Question: I have tried so much different iterations of the for loops and all of them dont work properly or work only halfway. So I cant figure it out.
Heres my form:

So what its supposed to do is create a folder for each node in the treeview (Named FolderTV) when I click the Create folders button.
What it currently does is only creates the New_Mod folder and the Data folder nothing else. I want it to create a folder for every node and subnode. For example it would create the New_Mod folder and then within that folder It will create the Data, Models, and Textures folder and within the Data folder it would create a Scripts folder.
Here's my code for that button:
'''
private void button3_Click(object sender, EventArgs e)
{
for (int i = 0; i <= FoldersTV.Nodes.Count; i++)
{
FoldersTV.SelectedNode = FoldersTV.TopNode;
MessageBox.Show("Current Node: " + FoldersTV.SelectedNode.Text.ToString());
Directory.CreateDirectory(SEAppdata + "\" + FoldersTV.SelectedNode.Text.ToString());
for (int x = 0; x <= FoldersTV.Nodes.Count; x++)
{
TreeNode nextNode = FoldersTV.SelectedNode.NextVisibleNode;
MessageBox.Show("Next Node: " + nextNode.Text.ToString());
Directory.CreateDirectory(SEAppdata + "\" + FoldersTV.SelectedNode.Text.ToString() + "\" + nextNode.Text.ToString());
x++;
}
i++;
}
}
'''
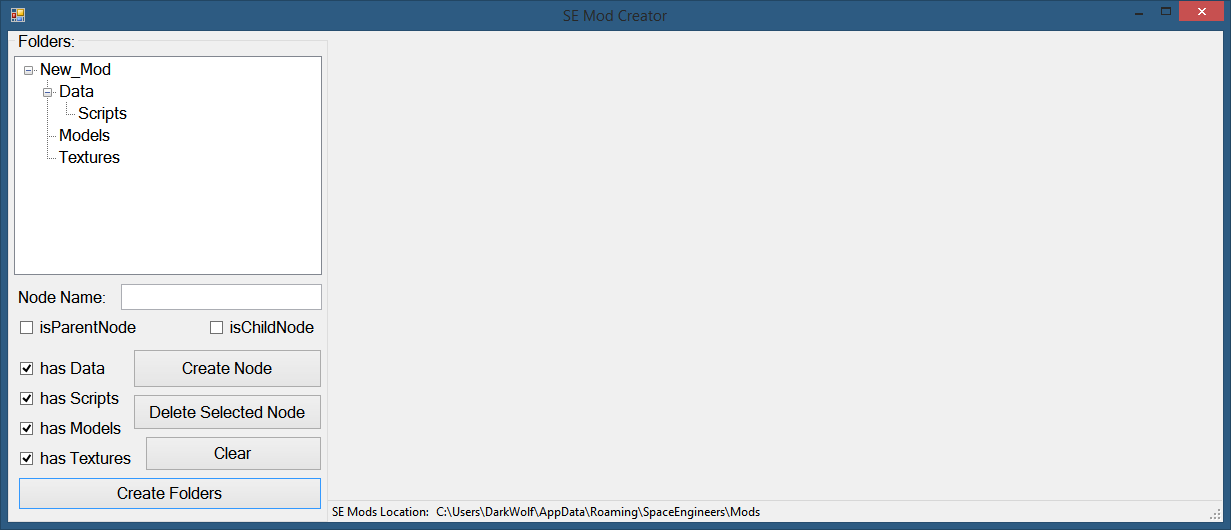
Answer: Try this (untested) recursive solution and try to understand it first ;)
'''
private void CreateDirs(string path, IEnumerable<TreeNode> nodes) {
foreach(var node in nodes) {
// string dir = path + "\" + node.Text;
string dir = Path.Combine(path, node.Text);
Directory.CreateDirectory(dir);
CreateDirs(dir, node.Nodes);
}
}
private void button3_Click(object sender, EventArgs e) {
CreateDirs(SEAppdata, FoldersTV.Nodes);
}
'''
Version with few debug printouts:
'''
// using System.Diagnostics;
private void CreateDirs(string path, IEnumerable<TreeNode> nodes) {
// iterate through each node (use the variable 'node'!)
foreach(var node in nodes) {
// combine the path with node.Text
string dir = Path.Combine(path, node.Text);
// create the directory + debug printout
Debug.WriteLine("CreateDirectory({0})", dir);
Directory.CreateDirectory(dir);
// recursion (create sub-dirs for all sub-nodes)
CreateDirs(dir, node.Nodes);
}
}
'''
<URL>